Question: Help please. I can't figure out what the problem is with running java files thru proc_open(). It worked on C programs and I was able to get the output per line so I think nothing is wrong with fetching the output stream this way:
'''
$ctr = 0;
$score_ctr = 0;
$out2 = "";
while (!feof($pipes[1])) {
$out2[$ctr]= fgets($pipes[1]);
$ctr++;
}
fclose($pipes[1]);
'''
For running Java in PHP, I am using these codes:
(this was successful since it was able to produce the CLASS file in the same directory:
'''
if($ext == "java" || $ext =="JAVA"){ //case for java
exec('cd \xampp\htdocs\ci_user\uploads & javac '.$file);
}
'''
---

---
'''
if($ext == "java" || $ext =="JAVA"){ //case for java
//Removes '.java' extension for cmd
$name2 = preg_replace("/\\.[^.\\s]{3,4}$/", "", $name);
//Command to be executed
$p = 'cd \xampp\htdocs\ci_user\uploads & java '.$name2;
$process = proc_open($p, $descriptorspec, $pipes);
}
'''
I have tried running this command in Window's cmd, and it worked (was able to run java and print "Hello, World"), so I am sure there's nothing wrong with it.
'''
cd \xampp\htdocs\ci_user\uploads & java HelloWorld
'''
I am getting this error in my error log file:
'''
java.lang.UnsupportedClassVersionError: HelloWorld : Unsupported major.minor version 51.0
at java.lang.ClassLoader.defineClass1(Native Method)
at java.lang.ClassLoader.defineClassCond(Unknown Source)
at java.lang.ClassLoader.defineClass(Unknown Source)
at java.security.SecureClassLoader.defineClass(Unknown Source)
at java.net.URLClassLoader.defineClass(Unknown Source)
at java.net.URLClassLoader.access$000(Unknown Source)
at java.net.URLClassLoader$1.run(Unknown Source)
at java.security.AccessController.doPrivileged(Native Method)
at java.net.URLClassLoader.findClass(Unknown Source)
at java.lang.ClassLoader.loadClass(Unknown Source)
at sun.misc.Launcher$AppClassLoader.loadClass(Unknown Source)
at java.lang.ClassLoader.loadClass(Unknown Source)
Could not find the main class: HelloWorld. Program will exit.
'''
I don't know if PHP's using another java source path in executing java thru proc_open. I assumed that since it is using my Window's cmd, there will be no library loading issues or any 'version' related problems.
What could be the problem here? Thank you so much! I would appreciate any reply.
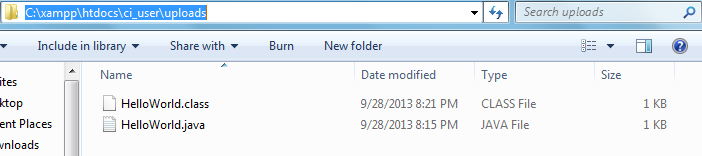
Answer: OMG. Thanks a lot Sir Michal Rybak (@MichalRybak) for helping me get to this solution. Since I cannot figure out how to change what java version proc_open() or PHP uses, I just compiled the java programs and make the classes compatible to .
I changed this code:
'''
exec('cd \xampp\htdocs\ci_user\uploads & javac '.$file);
'''
to :
'''
exec('cd \xampp\htdocs\ci_user\uploads & javac -source 1.4 -Xlint:-options '.$file);
'''
THANK YOU SO MUCH!!!!!!!!!! You really helped me a lot to get to this answer sir! :D